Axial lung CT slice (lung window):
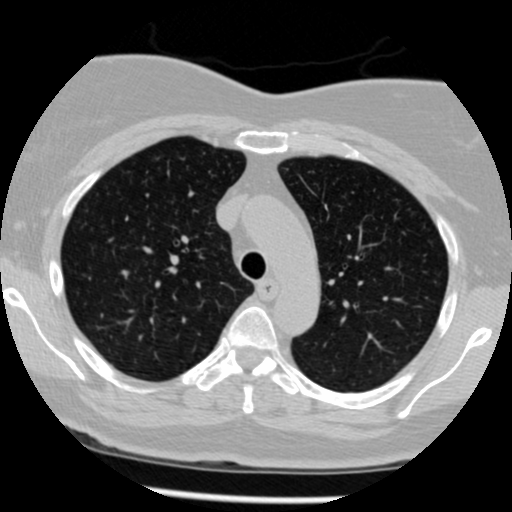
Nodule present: no